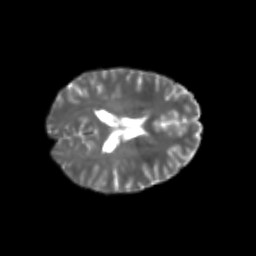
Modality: T2w
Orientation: axial
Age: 20
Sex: female
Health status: healthy
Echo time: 0.074 s